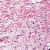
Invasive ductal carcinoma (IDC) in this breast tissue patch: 0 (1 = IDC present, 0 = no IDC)